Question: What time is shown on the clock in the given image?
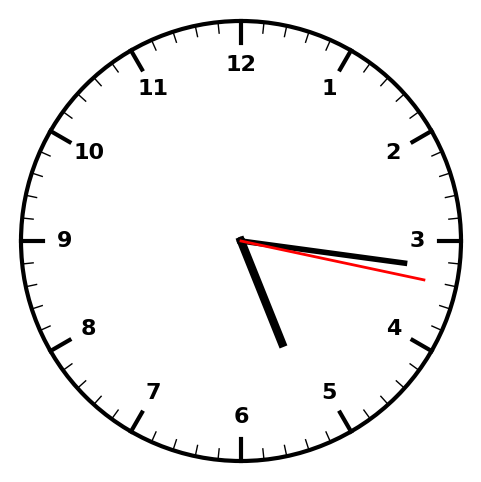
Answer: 05:16:17